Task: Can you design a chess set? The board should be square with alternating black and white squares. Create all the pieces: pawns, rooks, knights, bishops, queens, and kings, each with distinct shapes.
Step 218:
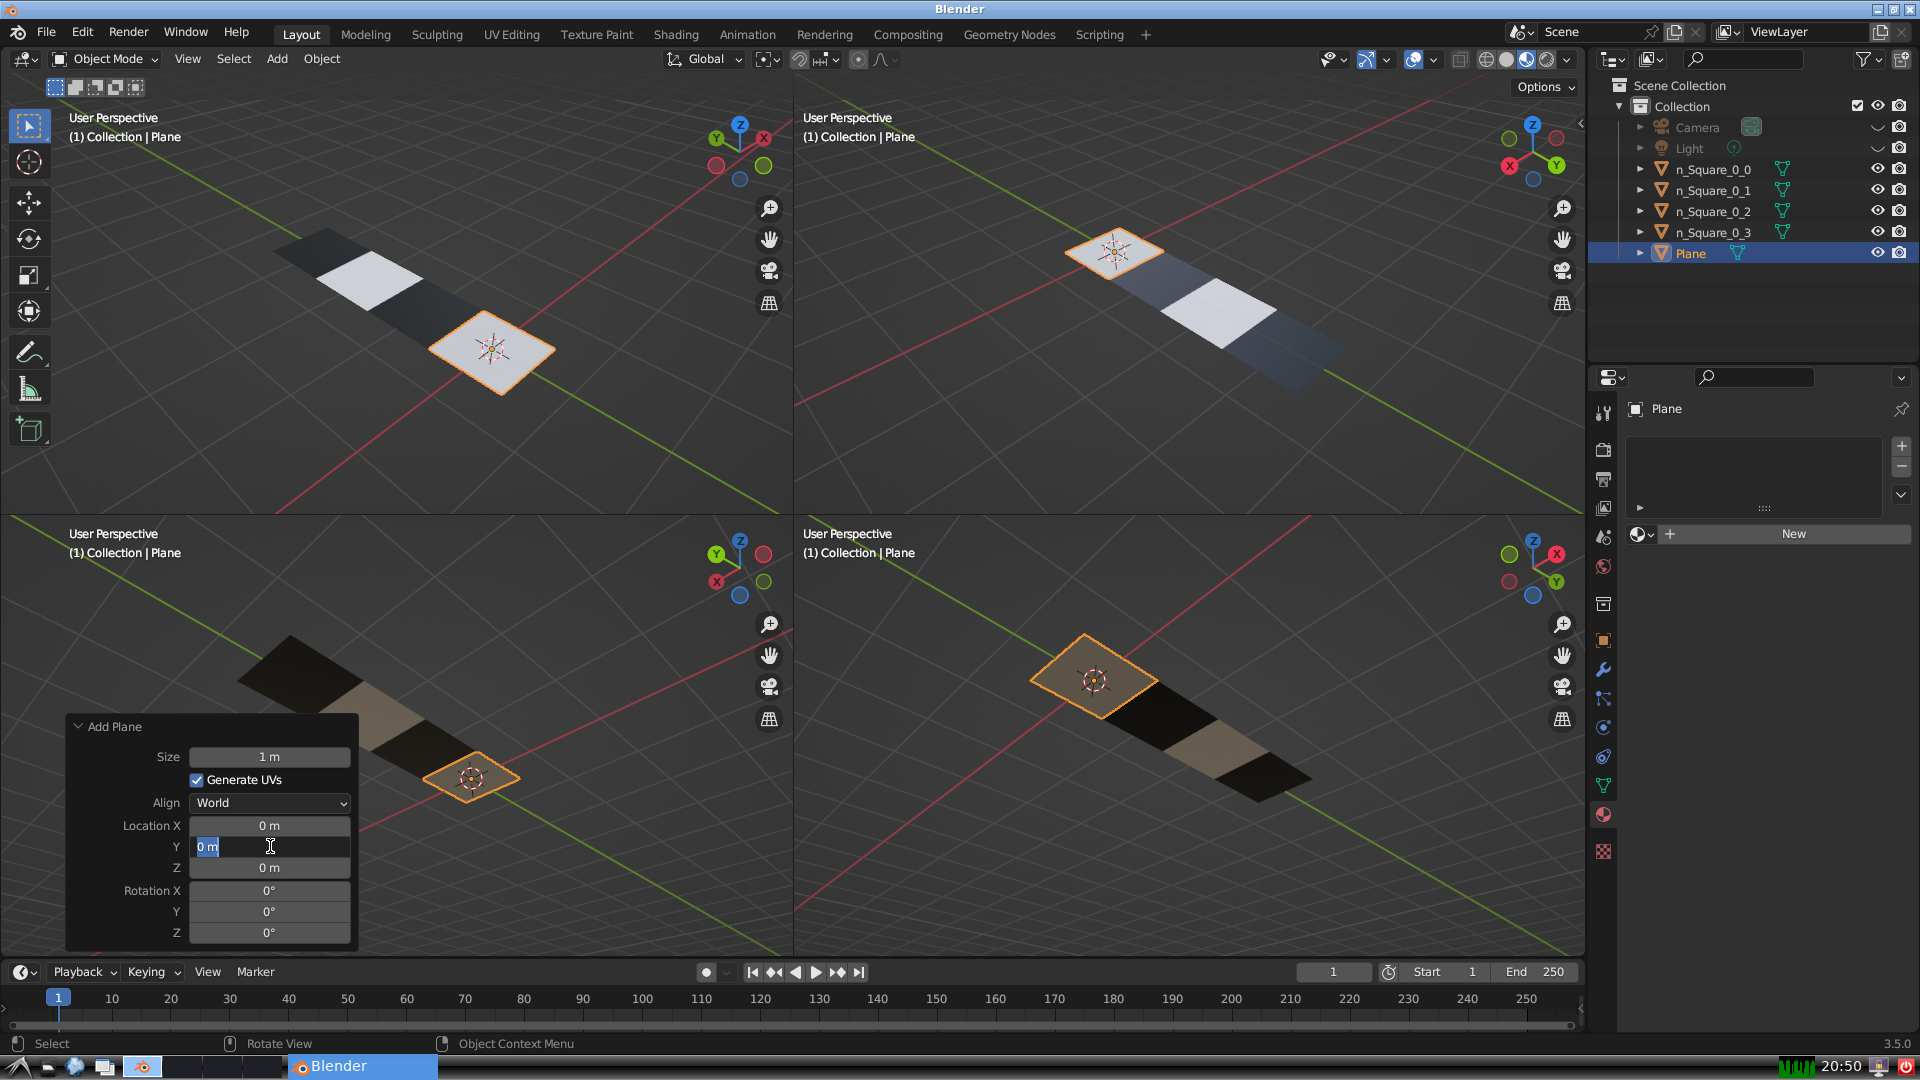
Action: input_text: 4.0